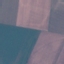
Land use / land cover class: AnnualCrop